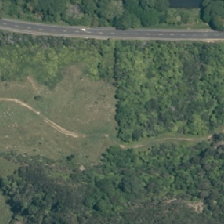
Land cover: manuka_kanuka